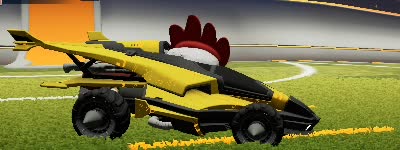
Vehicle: aftershock